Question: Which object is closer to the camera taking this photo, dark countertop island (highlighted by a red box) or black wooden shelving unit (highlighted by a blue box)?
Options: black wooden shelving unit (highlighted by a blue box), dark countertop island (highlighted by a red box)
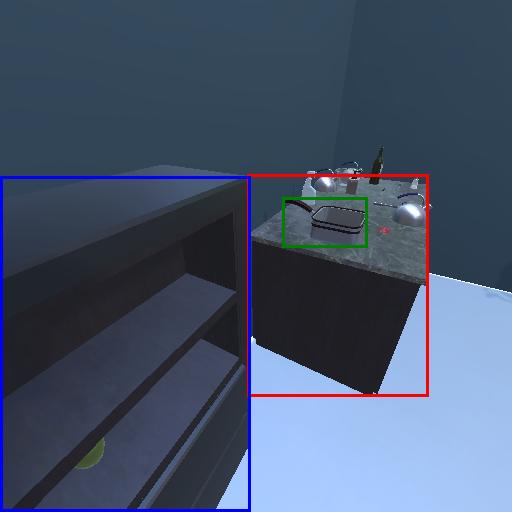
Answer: black wooden shelving unit (highlighted by a blue box)